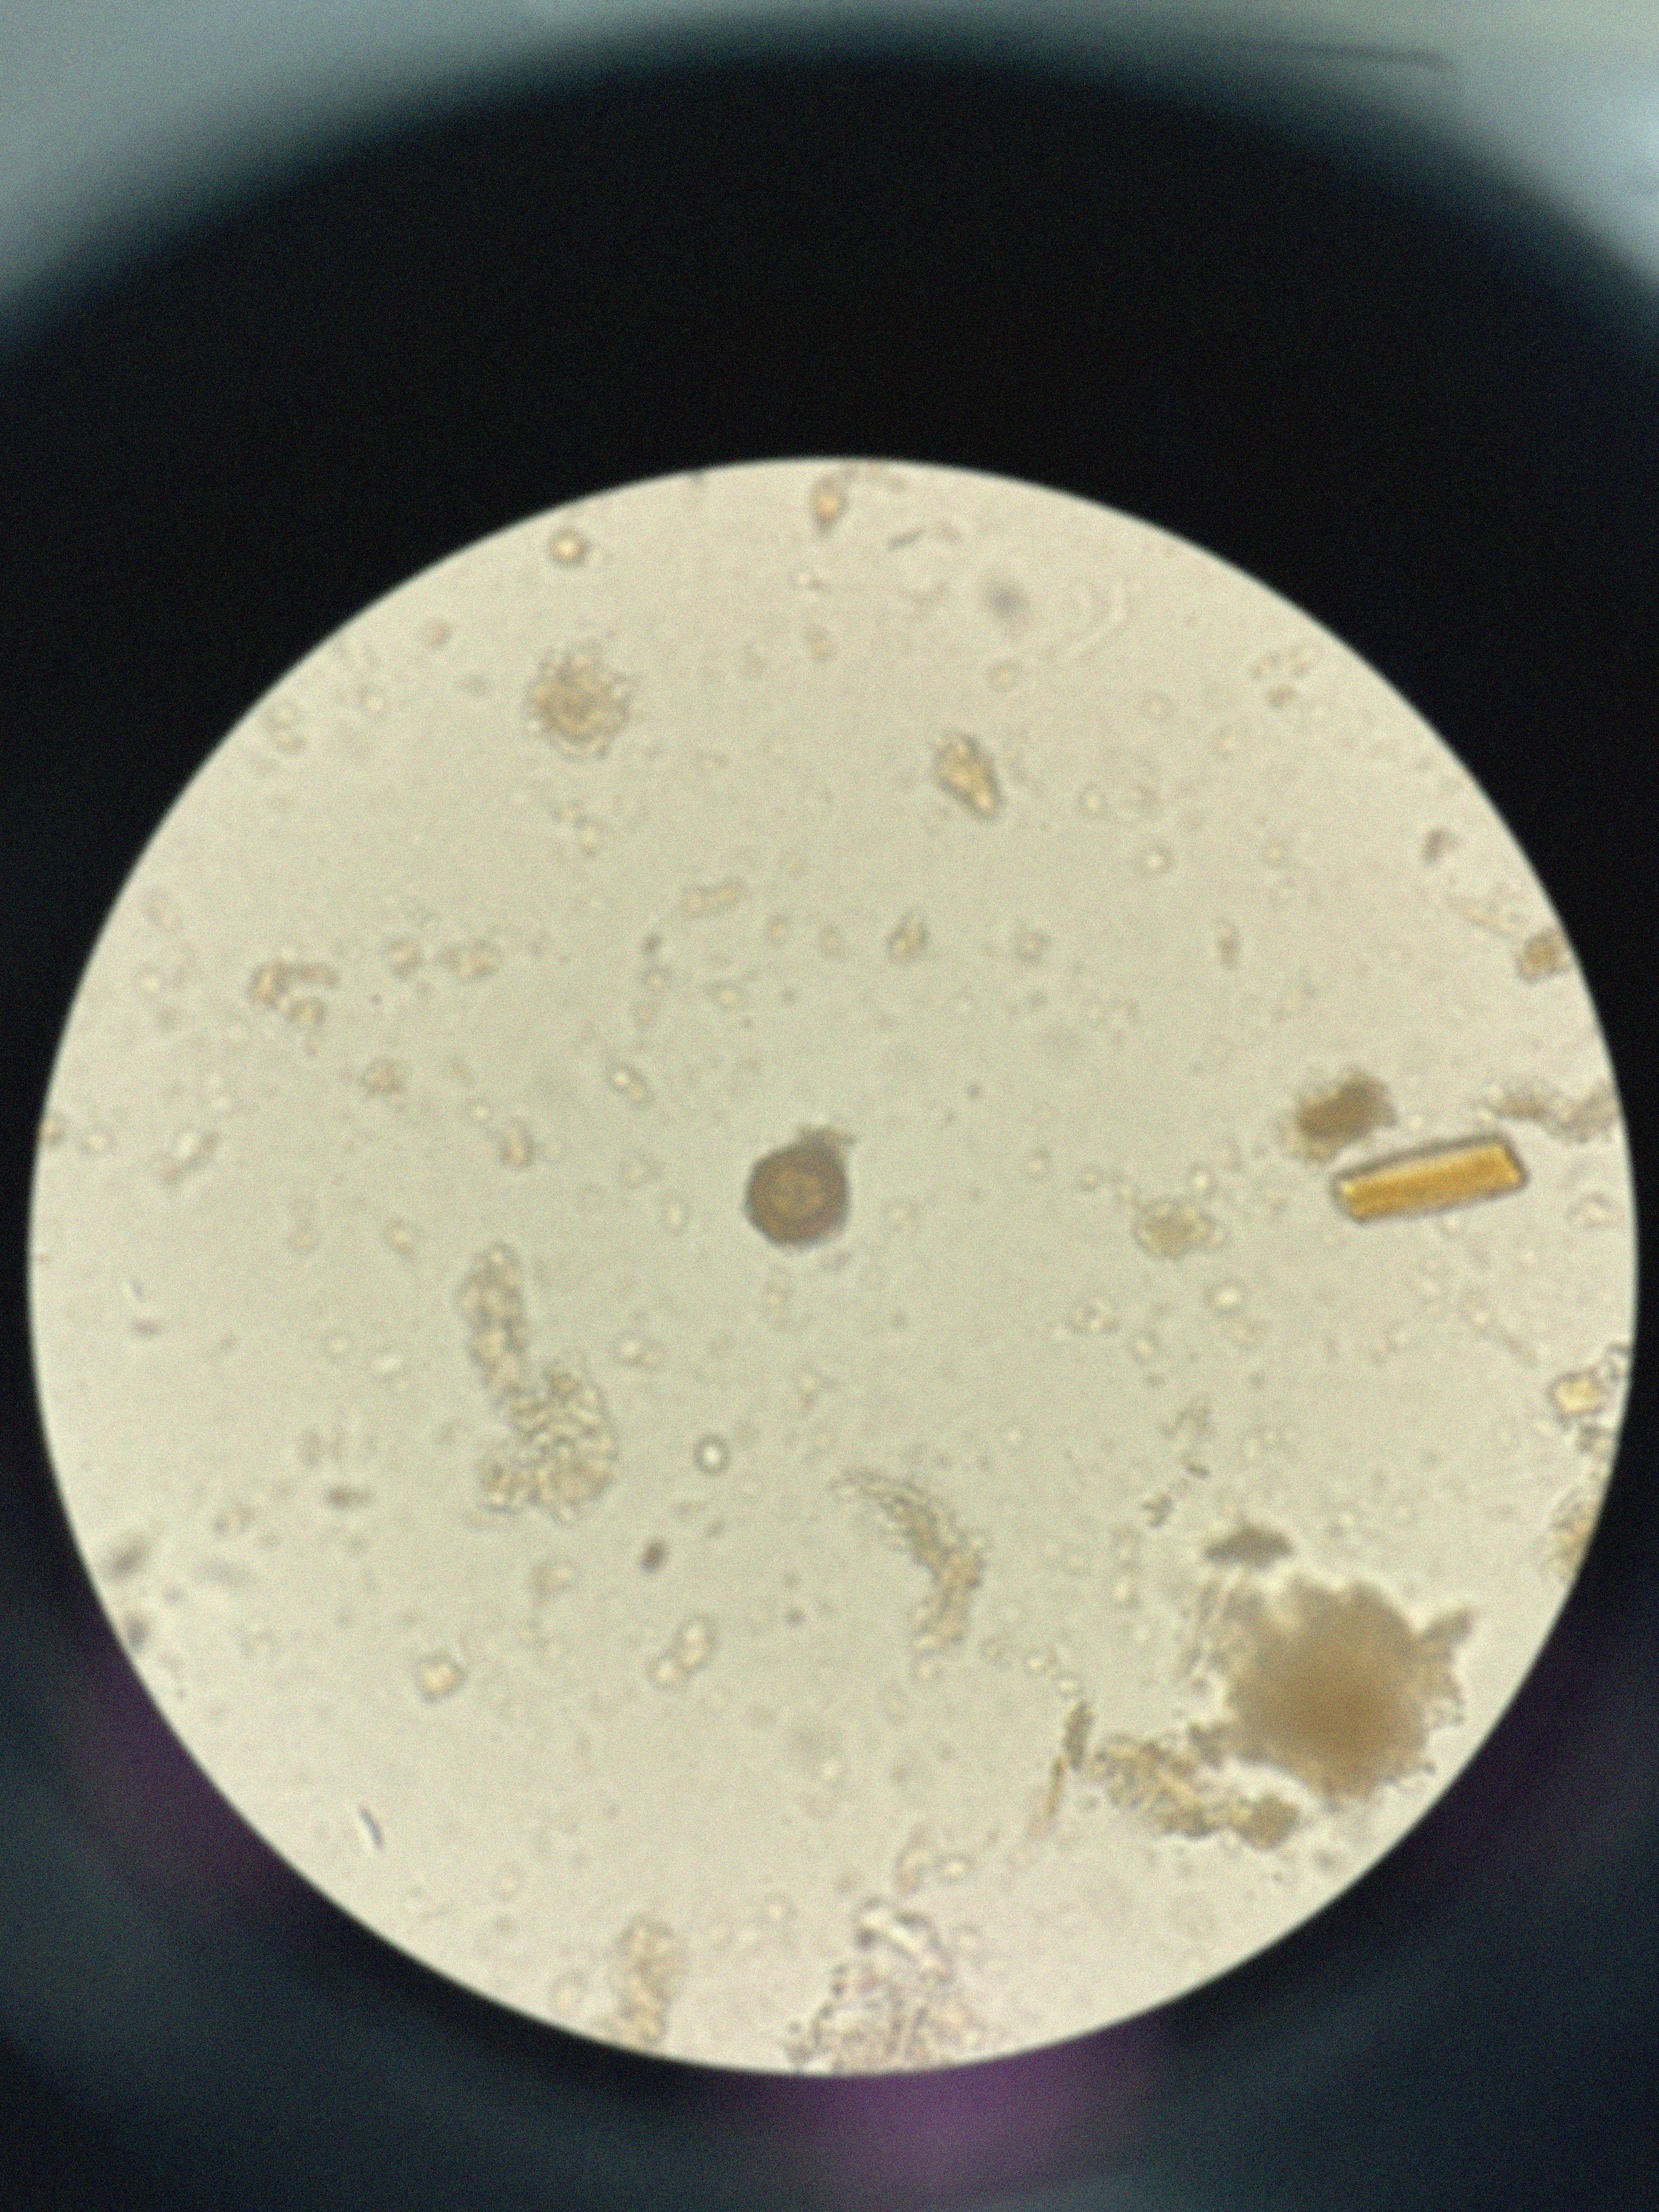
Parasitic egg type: Taenia spp. egg